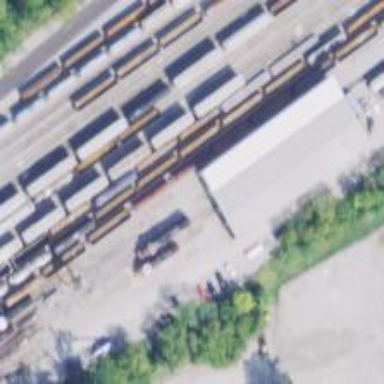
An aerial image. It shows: Railway yard for manifest purposes.